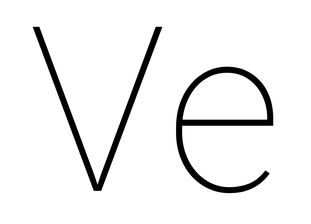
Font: Roboto_Thin